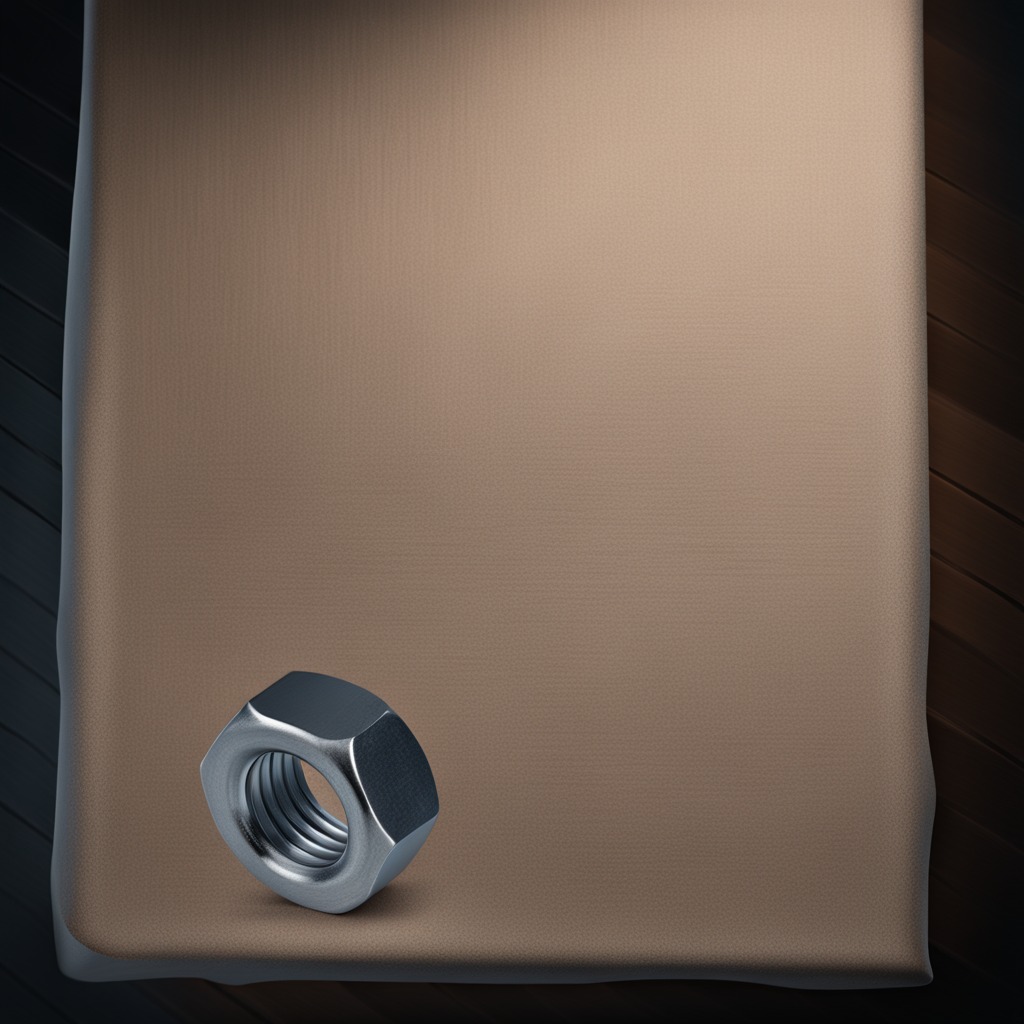
A metal nut is lying on a wooden table.